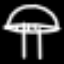
Label: mushroom